Question: I'm trying to upload image to the server by this simple code:
'''
<form enctype="multipart/form-data">
<input name="file" type="file" />
<input type="button" value="Upload" />
</form>
<progress></progress>
<script>
$(':button').click(function(){
var formData = new FormData($('form')[0]);
$.ajax({
url: 'http://cs418417.vkontakte.ru//upload.php?act=do_add&mid=219171498&aid=179524586&gid=0&hash=154ebcc2f733f318a20b77e296f285c5&rhash=e7df1f0c685b918ffa58ff10937dc7cd&swfupload=1&api=1', //Server script to process data
type: 'POST',
dataType: "jsonp",
xhr: function() {
var myXhr = $.ajaxSettings.xhr();
if(myXhr.upload){
myXhr.upload.addEventListener('progress',progressHandlingFunction, false); // For handling the progress of the upload
}
return myXhr;
},
data: formData,
cache: false,
contentType: false,
processData: false
});
});
function progressHandlingFunction(e){
if(e.lengthComputable){
$('progress').attr({value:e.loaded,max:e.total});
}
}
</script>
'''
This code doesn't work. Console shows me error like that:

Where is the problem? Thanks in advance and sorry for my English!
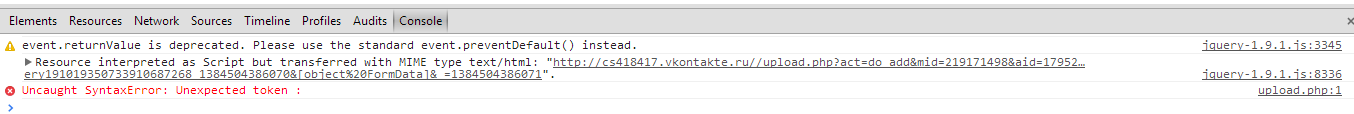
Answer: The server is returning with a JSON string, but your code chose to receive it as JSONP. Executing a JSON string will cause that error.